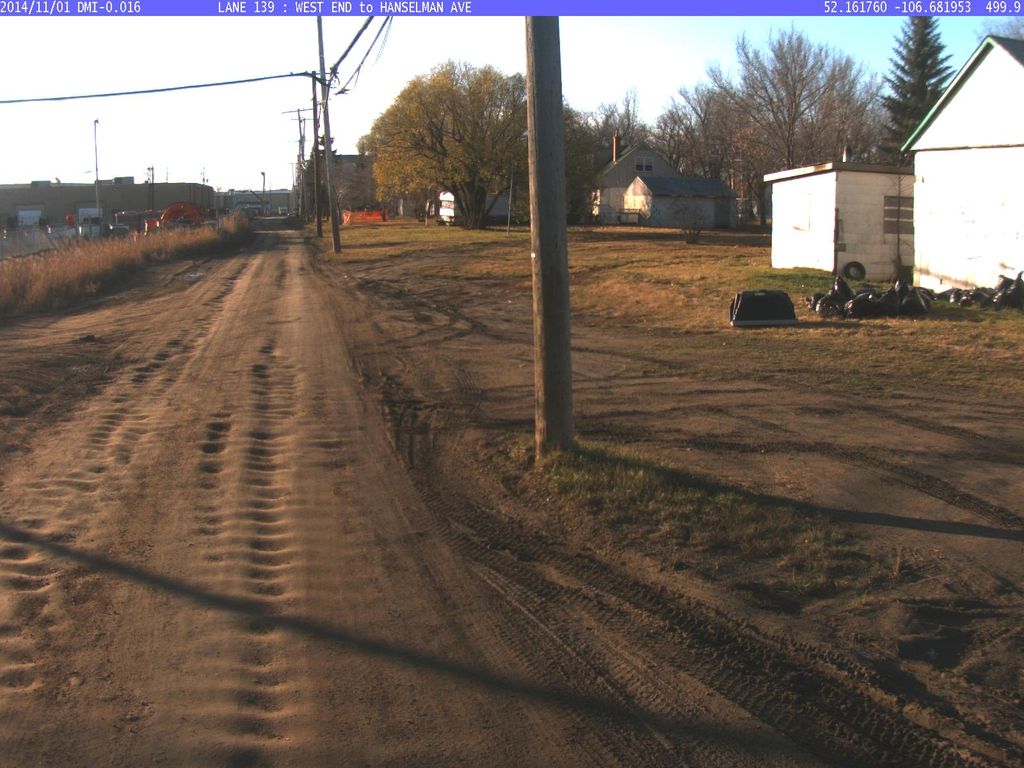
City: saskatoon